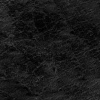
Atmospheric dust classification: not_dusty